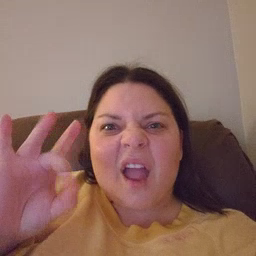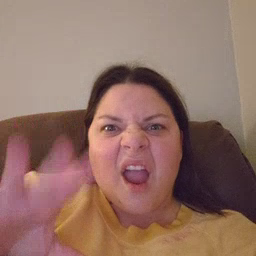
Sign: hate